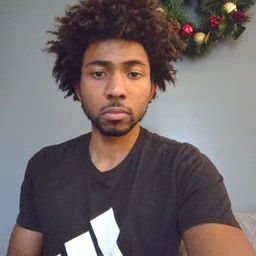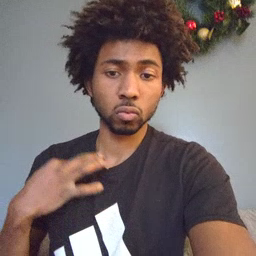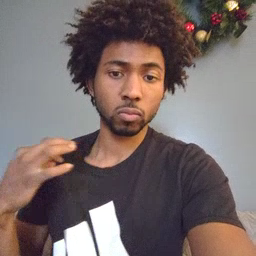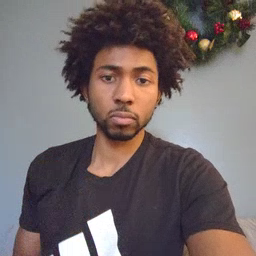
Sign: shirt